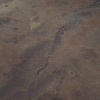
Label: land